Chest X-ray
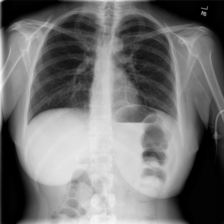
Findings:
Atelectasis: negative
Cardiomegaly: negative
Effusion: negative
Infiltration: negative
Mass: negative
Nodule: negative
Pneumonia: negative
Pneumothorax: negative
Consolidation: negative
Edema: negative
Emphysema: negative
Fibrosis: positive
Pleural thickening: negative
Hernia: negative